Chest X-ray:
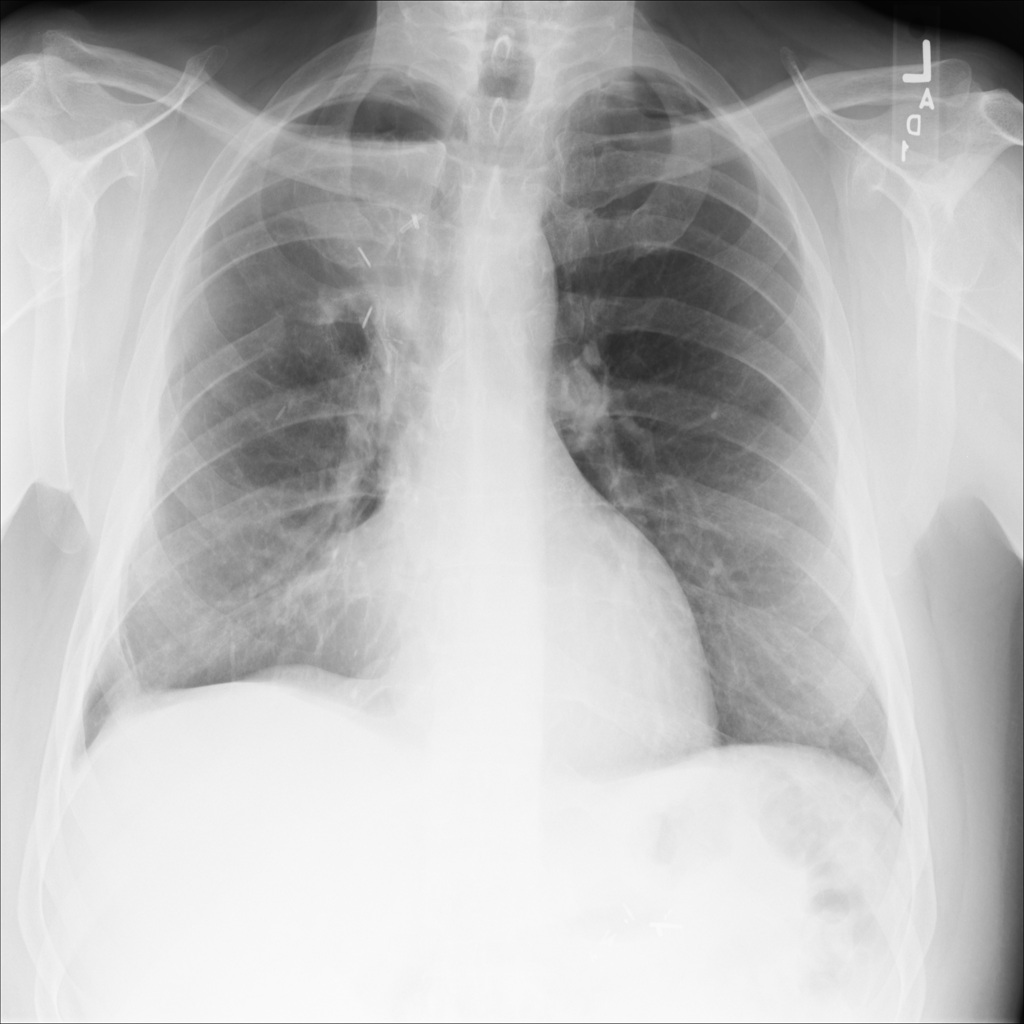
Findings: Consolidation
No abnormal finding: no